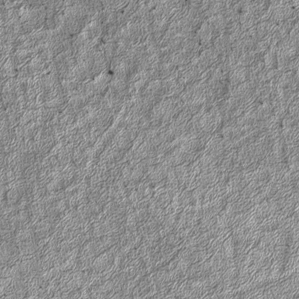
Label: frost